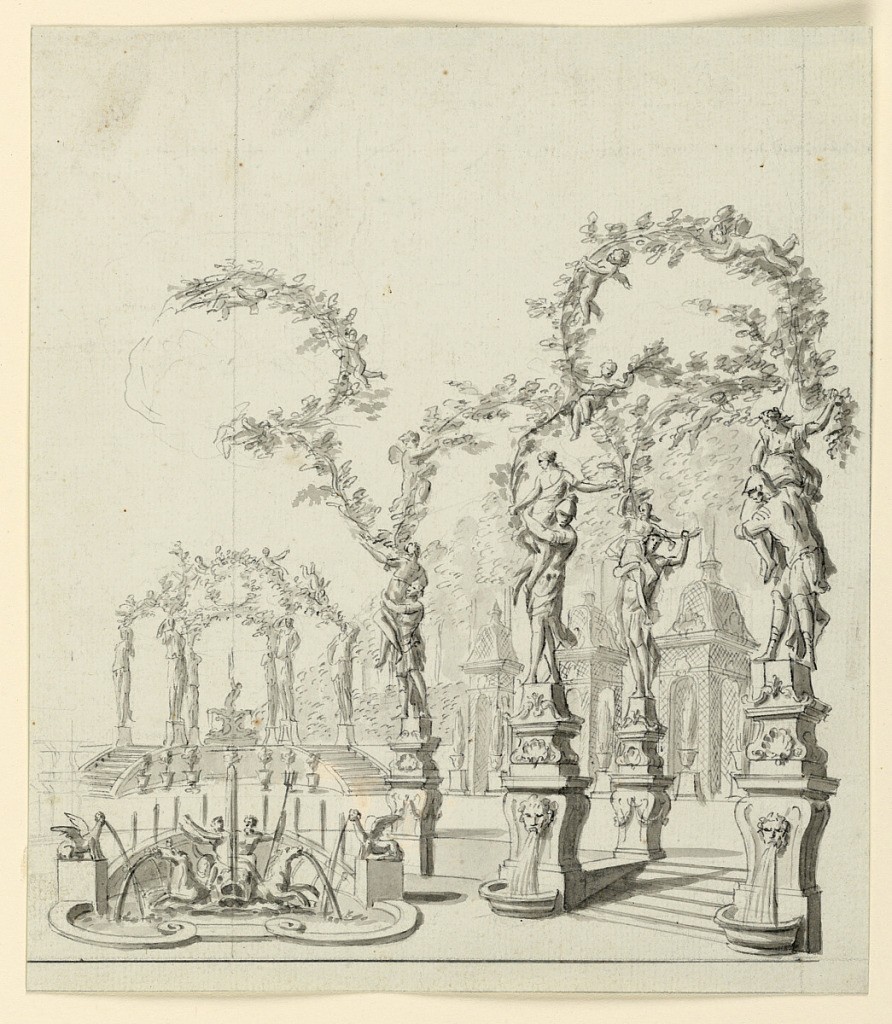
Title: Stage Design: Garden Architecture with Fountain and Sculptures
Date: ca. 1700
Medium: Pen and bistre, sepia wash on laid paper
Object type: Drawing
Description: Vertical rectangle showing a nearly semi-circular section of a ‘Rond-Point' in a park, decorated with a fountain in the center. At right, sculptures of warriors carrying away women are connected by garlands.